Question: I use this code to set the color, etc for the Table View Section Header
'''
- (UIView *)tableView:(UITableView *)tableView viewForHeaderInSection:(NSInteger)section
{
// create the parent view that will hold header Label
UIView* customView = [[UIView alloc] initWithFrame:CGRectMake(10.0, 0.0, 300.0, 44.0)];
// create the button object
UILabel * headerLabel = [[UILabel alloc] initWithFrame:CGRectZero];
headerLabel.backgroundColor = [UIColor clearColor];
headerLabel.opaque = NO;
headerLabel.textColor = [UIColor whiteColor];
headerLabel.highlightedTextColor = [UIColor whiteColor];
headerLabel.font = [UIFont boldSystemFontOfSize:18];
headerLabel.shadowColor = [UIColor blackColor];
headerLabel.shadowOffset = CGSizeMake(0, 1.0);
headerLabel.frame = CGRectMake(10.0, 0.0, 300.0, 44.0);
if (section == 0) {
headerLabel.text = @"Section 0 header";
[customView addSubview:headerLabel];
}
if (section == 1) {
//headerLabel.text = @"Section 1 header";
//[customView addSubview:headerLabel];
customView = nil;
tableView.tableHeaderView = nil;
}
if (section == 2) {
headerLabel.text = @"Section 2 header";
[customView addSubview:headerLabel];
}
return customView;
}
'''
In the section 1 I don't want a header, but there is still a bigger space between section 0 and section 1.

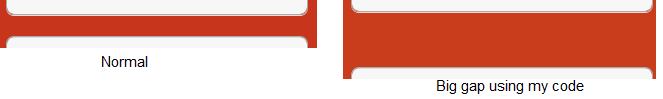
Answer: Implement tableView:heightForHeaderInSection:
<URL>